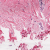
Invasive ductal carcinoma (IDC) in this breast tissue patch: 0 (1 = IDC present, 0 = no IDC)